Interaction volume radius: 5 \u00c5
Interaction volume height: 25 \u00c5
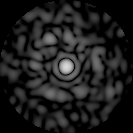
Disorder parameter: 0.8369